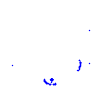
Particle: proton